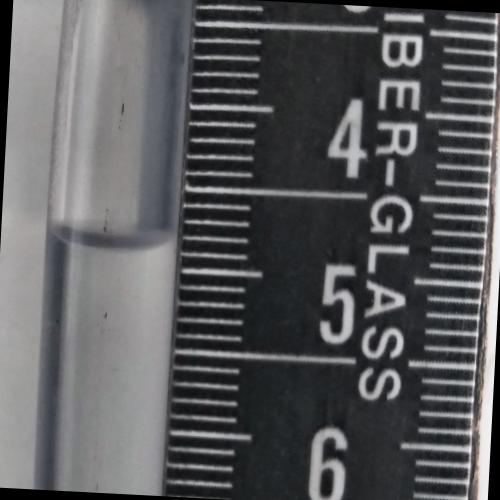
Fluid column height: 4.8 cm